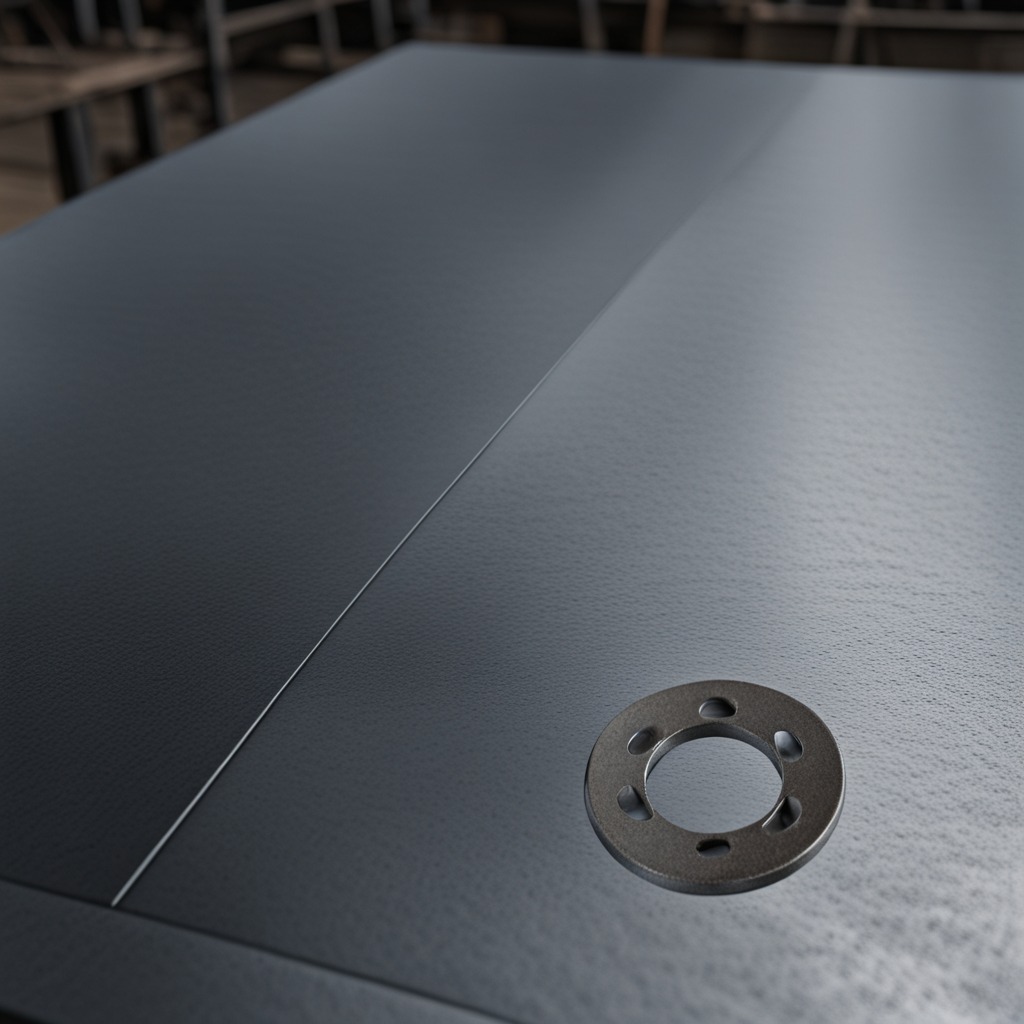
A flat metal washer lying on the cold steel table in a mining workshop gritty textures